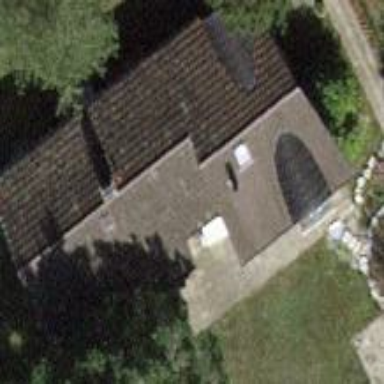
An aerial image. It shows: Simple and straightforward house.